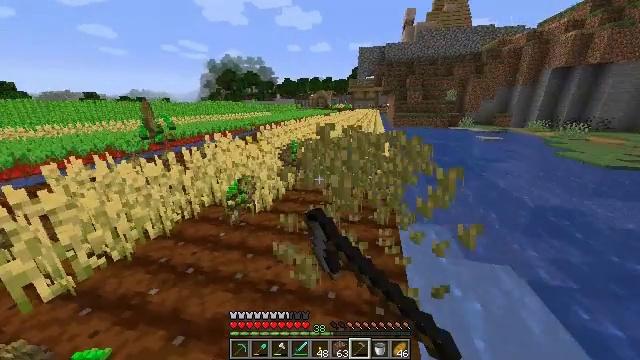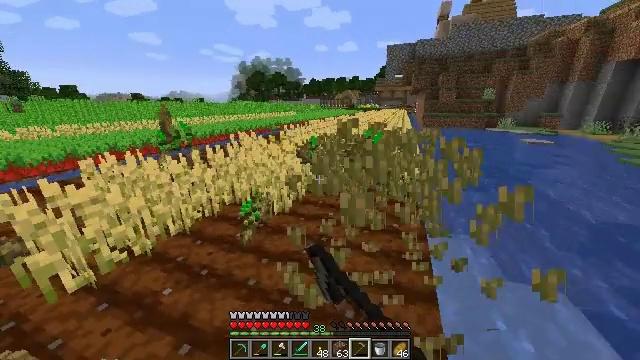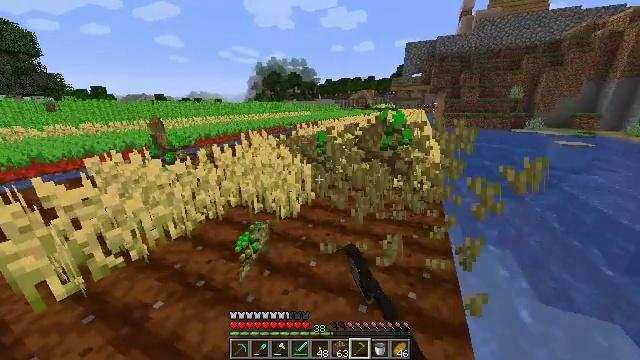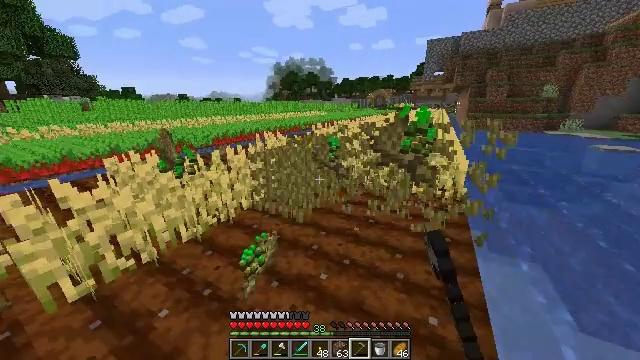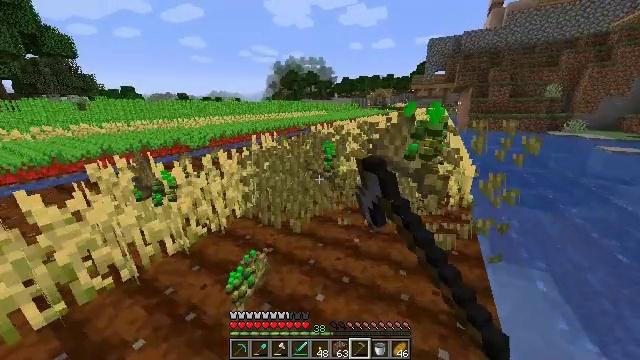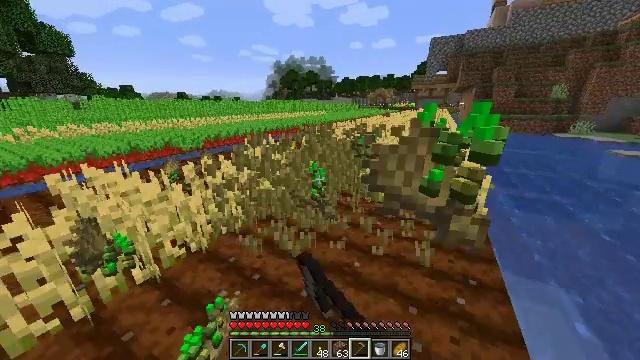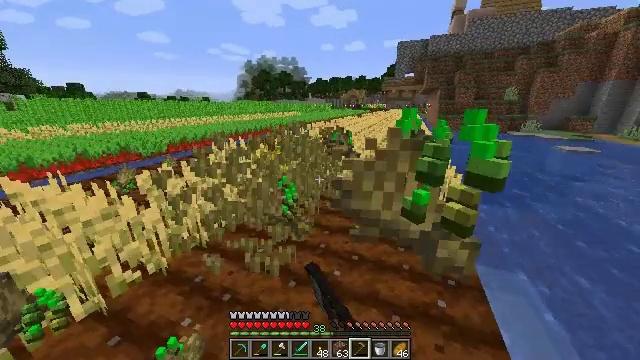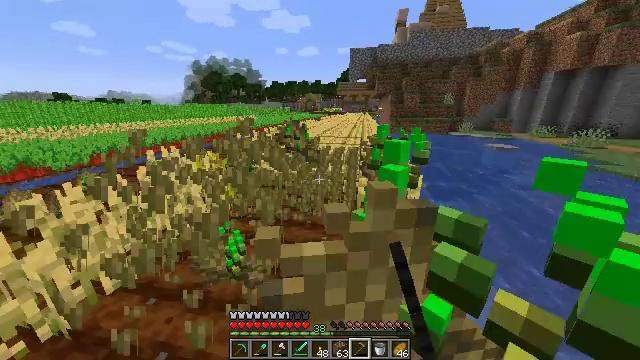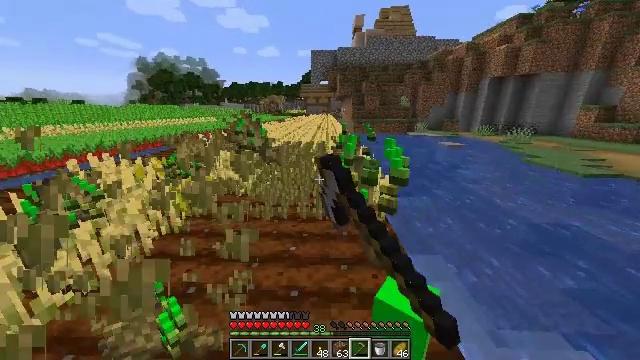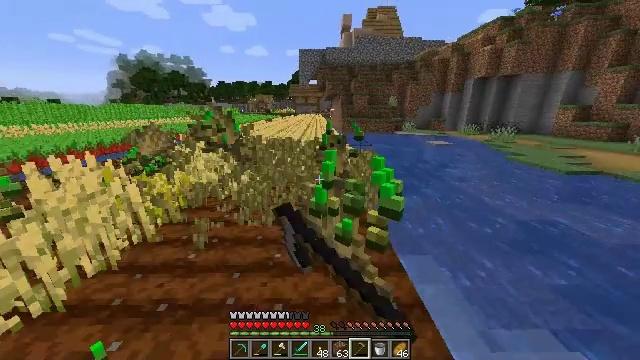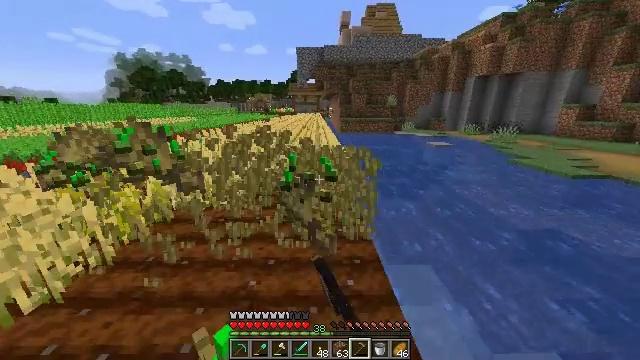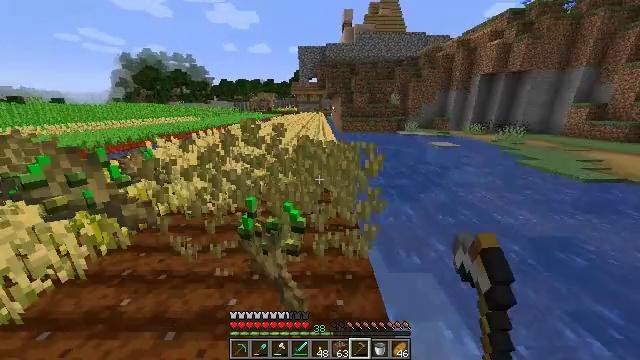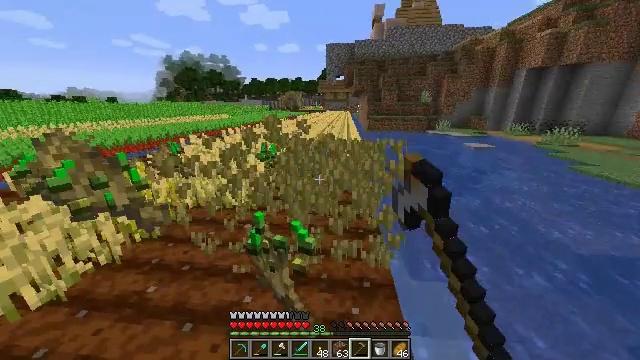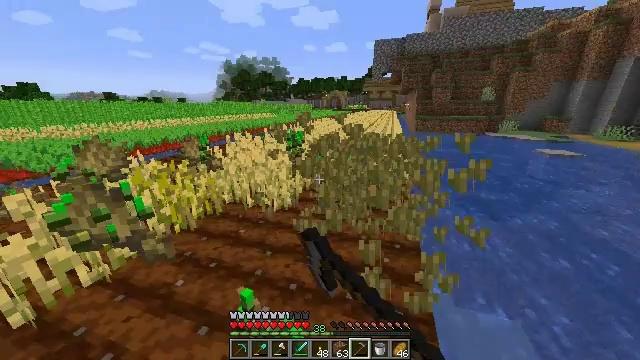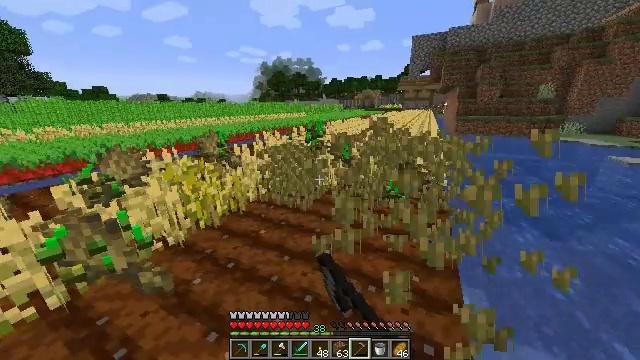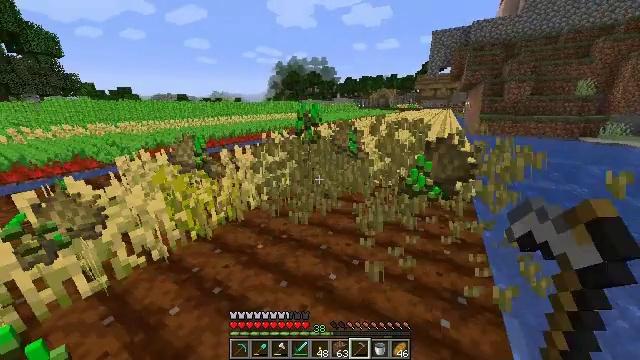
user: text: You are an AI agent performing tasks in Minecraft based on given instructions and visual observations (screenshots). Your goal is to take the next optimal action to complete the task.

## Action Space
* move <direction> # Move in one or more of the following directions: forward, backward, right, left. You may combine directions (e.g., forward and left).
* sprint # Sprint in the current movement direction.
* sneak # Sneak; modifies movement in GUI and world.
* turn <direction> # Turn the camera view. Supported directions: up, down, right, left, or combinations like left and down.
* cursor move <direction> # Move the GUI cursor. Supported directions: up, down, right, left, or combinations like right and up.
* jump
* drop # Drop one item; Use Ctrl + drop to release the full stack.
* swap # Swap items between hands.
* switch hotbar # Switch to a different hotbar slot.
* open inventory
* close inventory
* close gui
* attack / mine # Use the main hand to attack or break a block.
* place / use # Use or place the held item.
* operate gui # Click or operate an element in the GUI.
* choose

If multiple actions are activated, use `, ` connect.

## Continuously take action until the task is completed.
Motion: motion action
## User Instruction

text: Get wheat from the farmland.
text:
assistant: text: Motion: move forward, sprint, turn left, attack / mine
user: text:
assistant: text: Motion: move forward, sprint, turn left, attack / mine
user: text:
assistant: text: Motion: move forward, sprint, turn left, attack / mine
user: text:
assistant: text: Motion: move forward, sprint, attack / mine
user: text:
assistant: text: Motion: move forward, sprint, attack / mine
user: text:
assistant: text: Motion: move forward, sprint, turn right, attack / mine
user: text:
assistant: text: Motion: move forward, sprint, turn right, attack / mine
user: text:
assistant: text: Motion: move forward and move right, sprint, turn right, attack / mine
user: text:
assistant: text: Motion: move forward and move right, sprint, turn right, attack / mine
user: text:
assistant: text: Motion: move forward and move right, sprint, attack / mine
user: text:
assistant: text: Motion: move forward and move right, sprint, attack / mine
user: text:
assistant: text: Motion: move forward, sprint, turn left, attack / mine
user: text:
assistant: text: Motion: move forward, sprint, turn left, attack / mine
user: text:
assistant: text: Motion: move forward, sprint, turn left, attack / mine
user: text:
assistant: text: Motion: move forward, sprint, turn left, attack / mine
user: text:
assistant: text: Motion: move forward, sprint, attack / mine
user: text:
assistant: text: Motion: move forward, sprint, turn right, attack / mine
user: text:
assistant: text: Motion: move forward and move right, sprint, turn right, attack / mine
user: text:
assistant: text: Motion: move forward and move right, sprint, turn right, attack / mine
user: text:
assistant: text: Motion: move forward and move right, sprint, turn right, attack / mine
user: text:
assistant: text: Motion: move forward and move right, sprint, attack / mine
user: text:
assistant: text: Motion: move forward, sprint, turn left, attack / mine
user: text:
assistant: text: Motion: move forward, sprint, turn left, attack / mine
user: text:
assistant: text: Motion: move forward, sprint, turn left, attack / mine
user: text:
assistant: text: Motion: move forward and move left, sprint, turn left, attack / mine
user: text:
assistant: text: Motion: move forward and move left, sprint, turn left, attack / mine
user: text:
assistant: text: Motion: move forward and move left, sprint, turn left, attack / mine
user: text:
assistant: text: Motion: move forward and move left, sprint, turn left and down, attack / mine
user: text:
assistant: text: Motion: move forward and move left, sprint, turn left and down, attack / mine
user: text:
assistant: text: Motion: move forward and move left, sprint, turn left, attack / mine